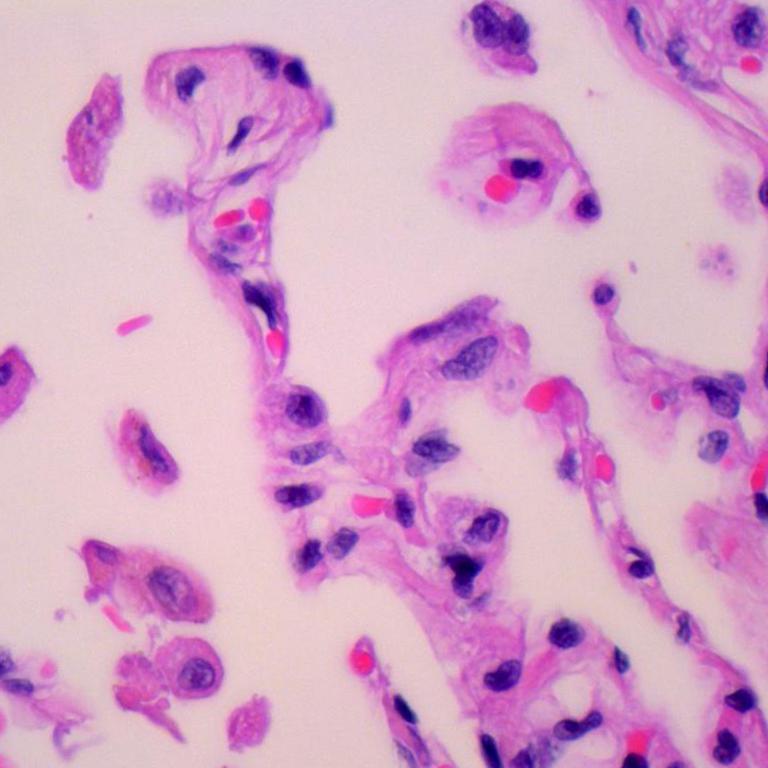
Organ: lung
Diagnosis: benign